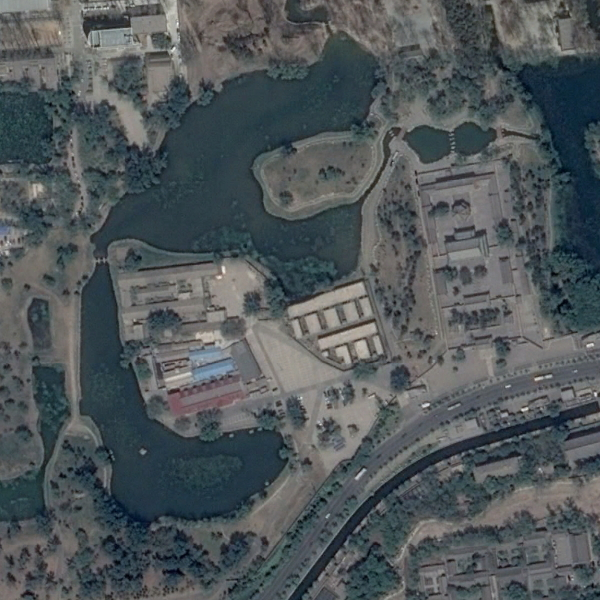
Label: Park